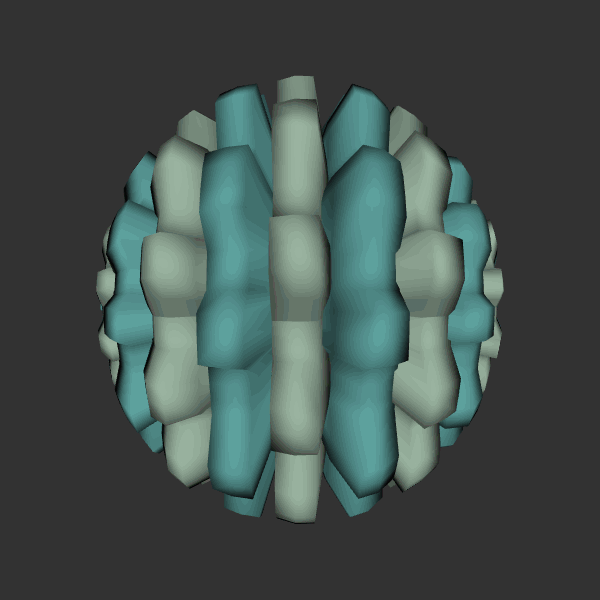
Background: dark